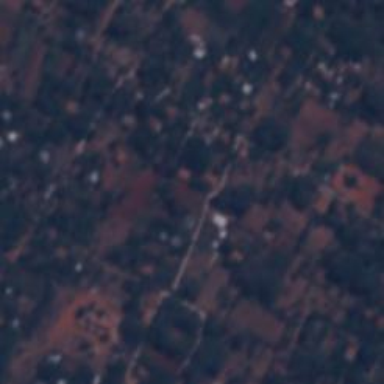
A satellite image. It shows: Village area.